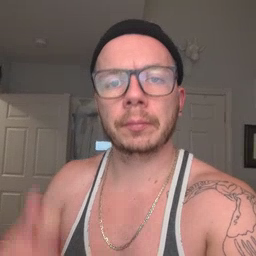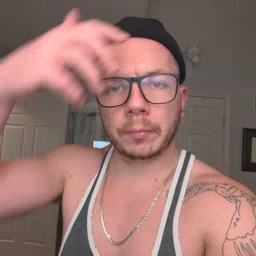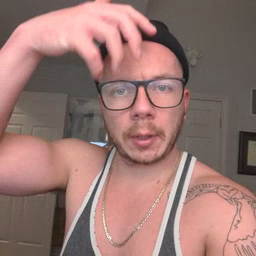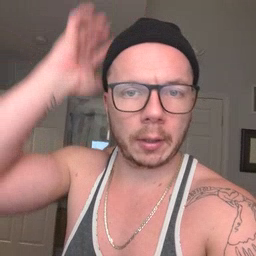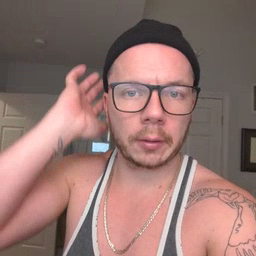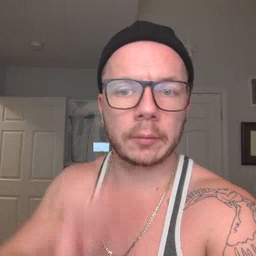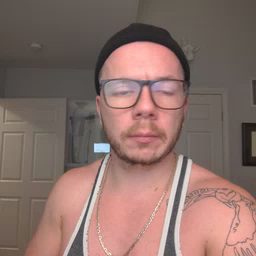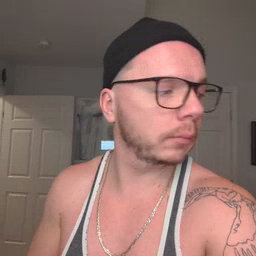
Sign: lion